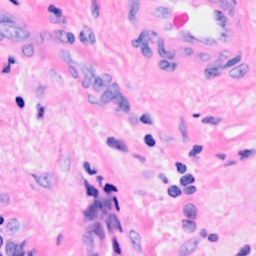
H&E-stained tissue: Breast